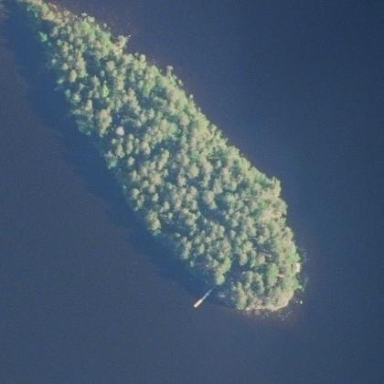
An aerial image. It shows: Islet.